Question: I am downloading multiple images from below code and saving to the DB. But for some images I am getting below error.
Error: ImageIO: PNG invalid distance too far back
Error: ImageIO: PNG incorrect data check
'''
dispatch_queue_t queue = dispatch_get_global_queue(DISPATCH_QUEUE_PRIORITY_HIGH, 0ul);
dispatch_async(queue, ^{
NSString *imgStr = [dict objectForKey:@"image"];
imgStr = [imgStr stringByAddingPercentEscapesUsingEncoding:NSUTF8StringEncoding];
NSData *imgData = [NSData dataWithContentsOfURL:[NSURL URLWithString:imgStr]];
UIImage *image = [UIImage imageWithData:imgData];
dispatch_sync(dispatch_get_main_queue(), ^{
mYImageView.image = image;
});
});
'''

How to check stored image is valid or not, so I can download image again?
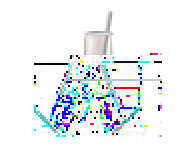
Answer: For PNG images, check their first two bytes and last two bytes. Below is the method, hope it helps.
Thanks. :)
'''
- (BOOL)isImageValid:(NSData *)data
{
BOOL val = YES;
if ([data length] < 4)
val = NO;
const char * bytes = (const char *)[data bytes];
if (bytes[0] != 0x89 || bytes[1] != 0x50)
val = NO;
if (bytes[[data length] - 2] != 0x60 ||
bytes[[data length] - 1] != 0x82)
val = NO;
return val;
}
'''